Question: Hi all I would like to apply 'css' for '<li>' tag which is in master page dynamically from code behind this is my design
'''
<div id="primary_nav">
<ul>
<li class="left active" id="nav_discussion" runat="server">
<a title="Go to Forums" href="">
Forums
</a>
</li>
<li class="left" id="nav_members" runat="server">
<a title="Go to Member List" href="Members.aspx">
Members
</a>
</li>
</ul>
</div>
'''

In my content page I accessed '<li>' as follows
'''
Control li = Page.Master.FindControl("nav_members");
'''
But I am unable to apply the required 'css' here can some one help me
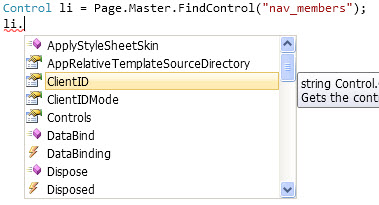
Answer: In this case, your 'Control' is of type 'HtmlGenericControl' which does not contain a property for 'CssClass'.
You will need to cast your control to type HtmlGenericControl. e.g.
'''
System.Web.UI.HtmlControls.HtmlGenericControl li = (System.Web.UI.HtmlControls.HtmlGenericControl) this.Page.Master.FindControl("nav_members");
'''
This will then give you two choices to apply the style to the element. You can either use the 'Style' property or the 'Attributes' property.
The 'Style' property will allow you to add inline styling to the element e.g.:
'''
li.Style.Add("Color", "Black");
'''
This will render the element with:
'''
style="color:red;"
'''
Your other option is to use the 'Attributes' property which will allow you to add the 'class'.
'''
li.Attributes.Add("class", "nameofyourclass");
'''
Read more about the <URL>